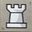
Piece: wR